Question: i couldn't find a better title,
but i would like to build a tab panel with two tabs that are always present
and a undefined number of other tabs that are generated dynamically by the user.
I would like to implement something similar to the app-Tabs in Firefox:
The tabs added by the user should be scrollable, while the other 2 tabs should be pinned and always displayed.
Here's an image:

Is this possible via ext or do I have to do it via css?
Thanks for any ideas!
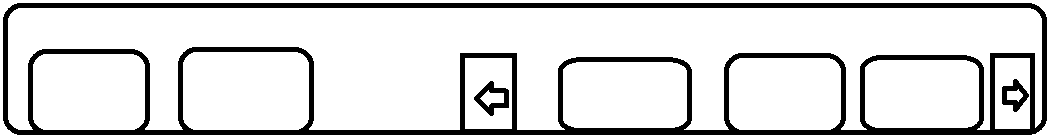
Answer: Ok for those who are interested, here is how i did it now.
I shift my tab bar to the right by applying a padding-left.
The two tabs that i want to pin are hidden
and in the free space that results from the padding i put two buttons and make them look like tabs.
If they are clicked, the hidden buttons are activated.
It's not completely finished, but i think it will act as desired.